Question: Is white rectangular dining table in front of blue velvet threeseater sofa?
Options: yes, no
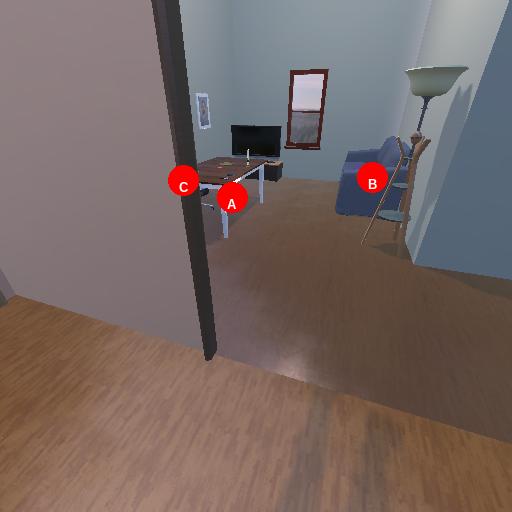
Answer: yes